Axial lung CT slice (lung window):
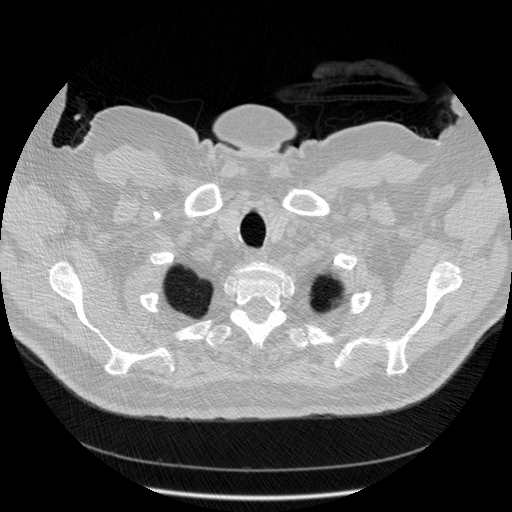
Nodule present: no